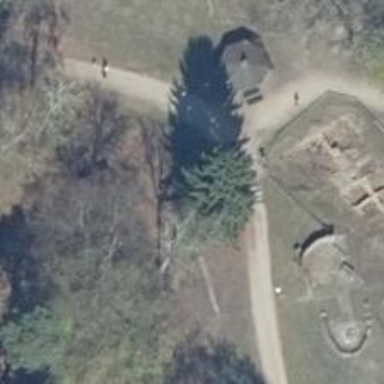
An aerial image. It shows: Picnic shelter amenity.